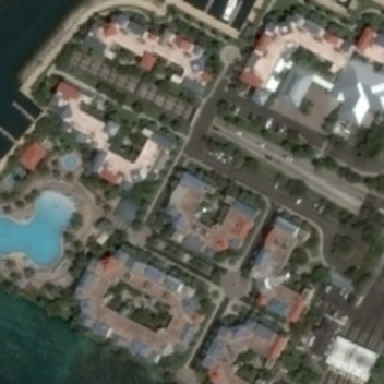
There is a high-end residential area on the road .